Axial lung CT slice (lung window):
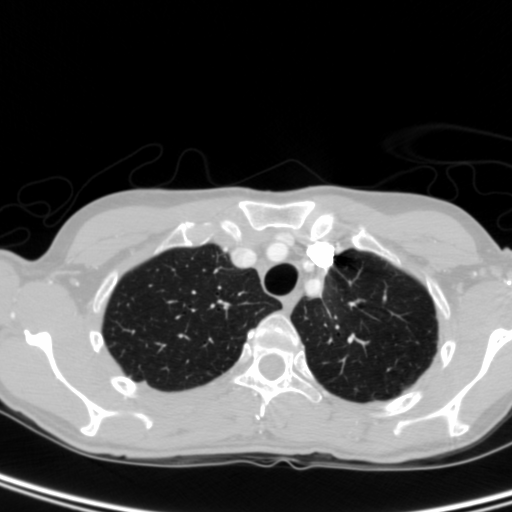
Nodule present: no